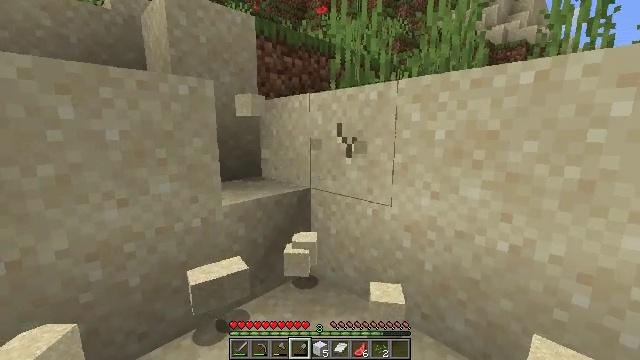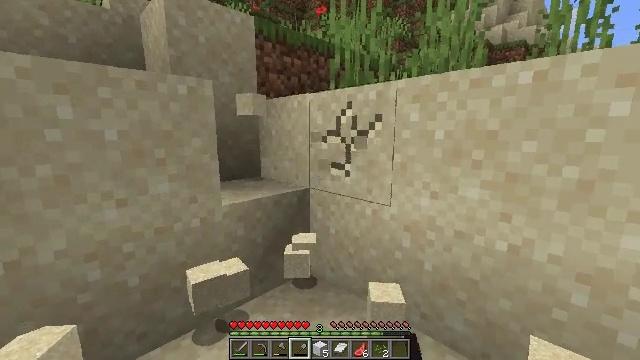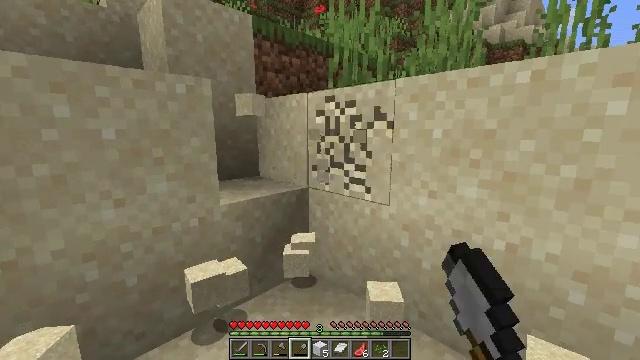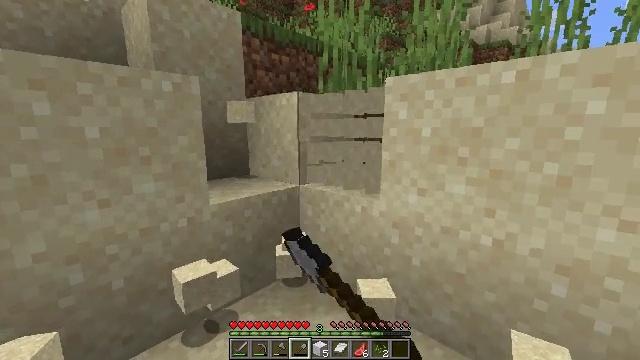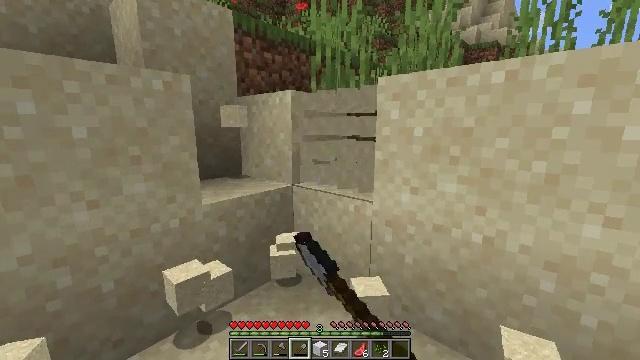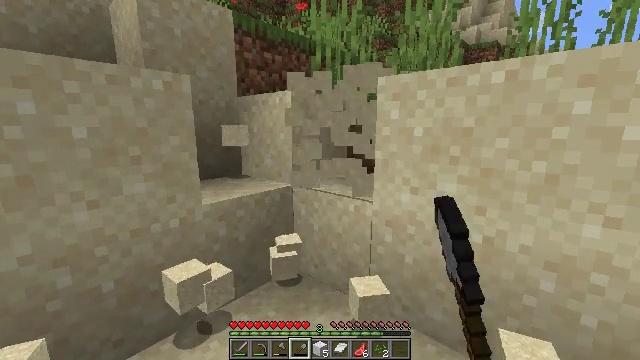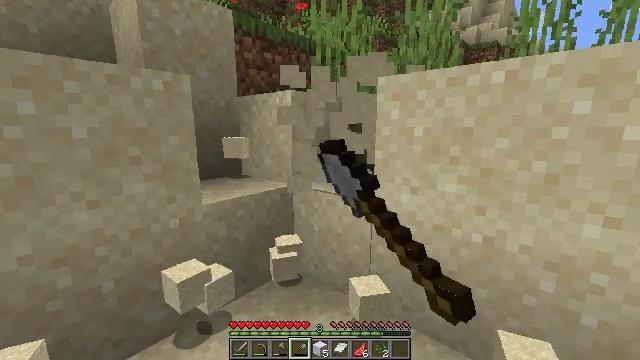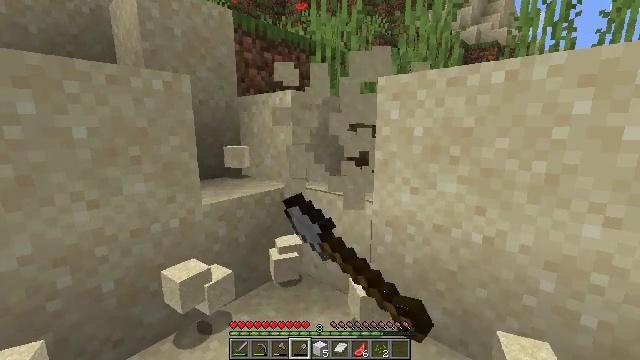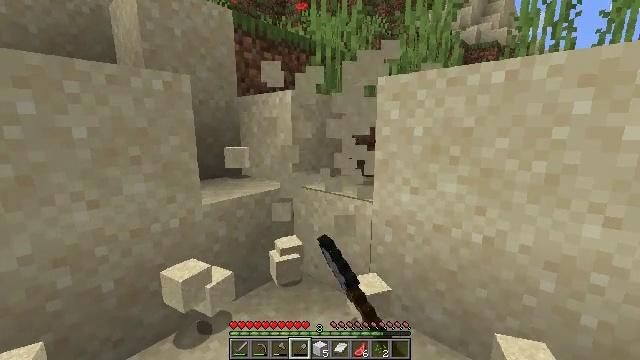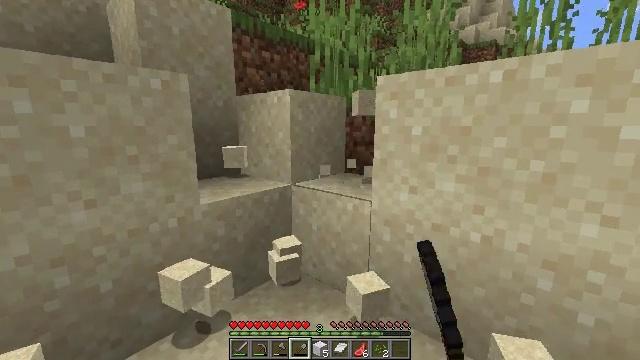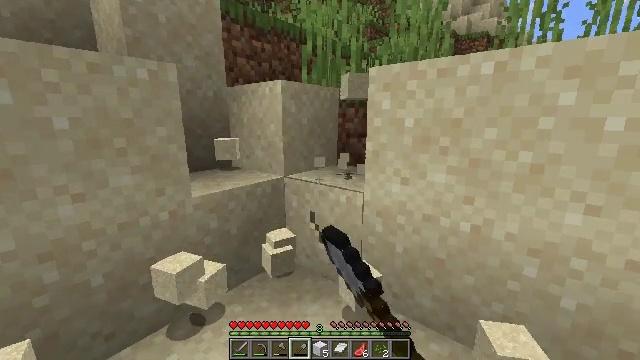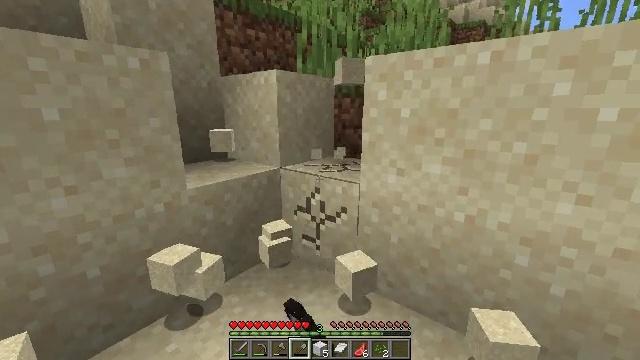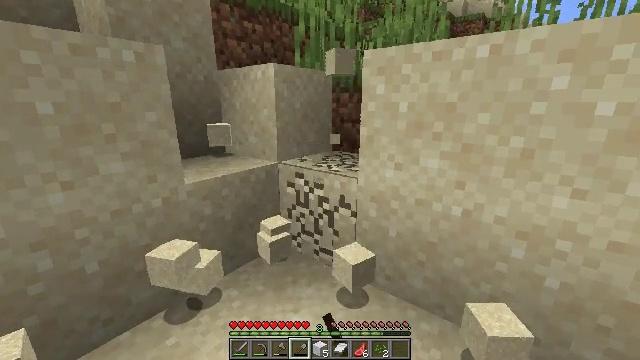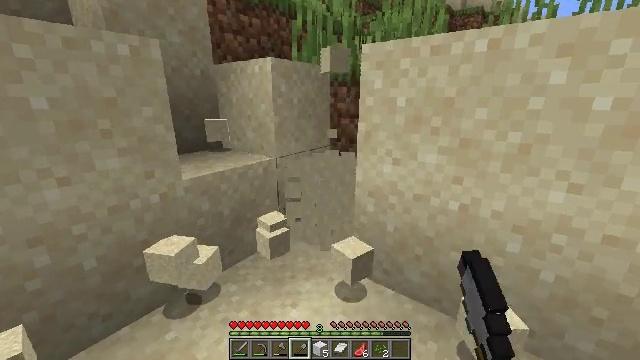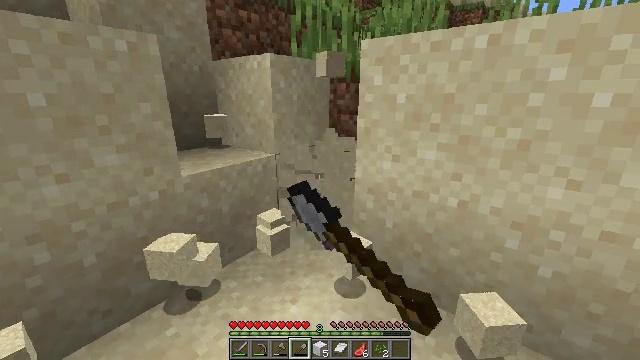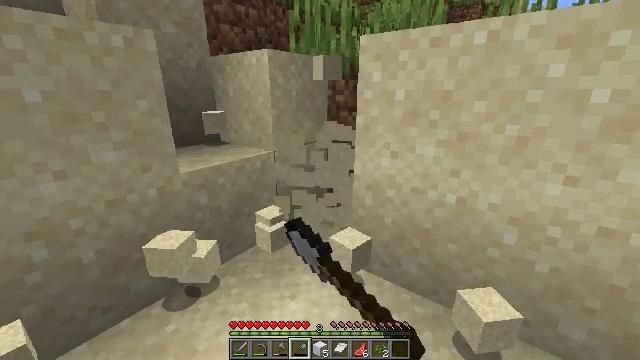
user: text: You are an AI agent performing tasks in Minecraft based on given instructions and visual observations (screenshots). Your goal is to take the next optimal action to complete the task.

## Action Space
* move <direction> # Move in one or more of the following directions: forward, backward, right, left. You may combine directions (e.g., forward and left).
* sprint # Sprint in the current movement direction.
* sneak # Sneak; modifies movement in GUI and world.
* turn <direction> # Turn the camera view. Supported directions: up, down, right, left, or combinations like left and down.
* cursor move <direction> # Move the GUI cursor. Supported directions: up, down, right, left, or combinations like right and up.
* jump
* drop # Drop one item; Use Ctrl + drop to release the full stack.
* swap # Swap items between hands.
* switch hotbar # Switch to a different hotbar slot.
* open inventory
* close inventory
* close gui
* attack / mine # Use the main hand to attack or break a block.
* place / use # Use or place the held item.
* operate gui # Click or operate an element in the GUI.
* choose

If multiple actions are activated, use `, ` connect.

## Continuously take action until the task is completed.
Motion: motion action
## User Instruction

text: Mine sand by the water.
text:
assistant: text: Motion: attack / mine
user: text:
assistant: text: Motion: attack / mine
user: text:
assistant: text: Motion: turn right, attack / mine
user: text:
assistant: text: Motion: turn right, attack / mine
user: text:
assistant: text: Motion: attack / mine
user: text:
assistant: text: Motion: attack / mine
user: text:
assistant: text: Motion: attack / mine
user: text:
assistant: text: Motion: attack / mine
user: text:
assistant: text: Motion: attack / mine
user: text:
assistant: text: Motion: turn right and down, attack / mine
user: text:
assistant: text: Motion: turn down, attack / mine
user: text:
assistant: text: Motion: turn down, attack / mine
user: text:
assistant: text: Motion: turn down, attack / mine
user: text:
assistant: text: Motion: attack / mine
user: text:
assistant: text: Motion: attack / mine
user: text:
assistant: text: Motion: attack / mine
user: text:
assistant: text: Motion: attack / mine
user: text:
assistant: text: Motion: attack / mine
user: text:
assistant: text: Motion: turn right, attack / mine
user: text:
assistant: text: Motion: turn right and up, attack / mine
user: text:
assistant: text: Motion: turn right and up, attack / mine
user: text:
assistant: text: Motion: turn right, attack / mine
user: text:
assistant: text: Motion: turn right, attack / mine
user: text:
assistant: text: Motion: turn right, attack / mine
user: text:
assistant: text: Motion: turn right, attack / mine
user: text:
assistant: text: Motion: turn right, attack / mine
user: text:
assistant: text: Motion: attack / mine
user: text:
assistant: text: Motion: attack / mine
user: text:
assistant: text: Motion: attack / mine
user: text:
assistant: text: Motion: attack / mine